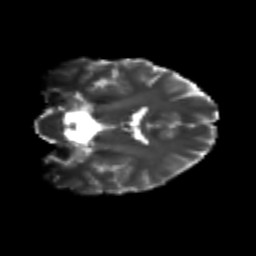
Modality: T2w
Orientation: coronal
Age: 23
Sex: female
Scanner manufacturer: siemens
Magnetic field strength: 3 T
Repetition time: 3.5 s
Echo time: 0.104 s